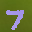
Label: 7